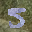
Label: 5